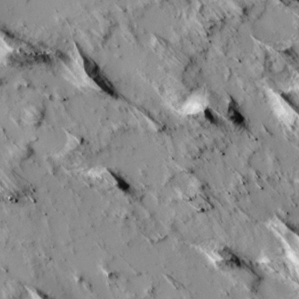
Label: non_frost